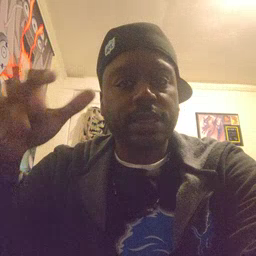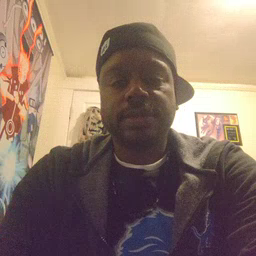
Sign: noisy